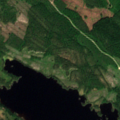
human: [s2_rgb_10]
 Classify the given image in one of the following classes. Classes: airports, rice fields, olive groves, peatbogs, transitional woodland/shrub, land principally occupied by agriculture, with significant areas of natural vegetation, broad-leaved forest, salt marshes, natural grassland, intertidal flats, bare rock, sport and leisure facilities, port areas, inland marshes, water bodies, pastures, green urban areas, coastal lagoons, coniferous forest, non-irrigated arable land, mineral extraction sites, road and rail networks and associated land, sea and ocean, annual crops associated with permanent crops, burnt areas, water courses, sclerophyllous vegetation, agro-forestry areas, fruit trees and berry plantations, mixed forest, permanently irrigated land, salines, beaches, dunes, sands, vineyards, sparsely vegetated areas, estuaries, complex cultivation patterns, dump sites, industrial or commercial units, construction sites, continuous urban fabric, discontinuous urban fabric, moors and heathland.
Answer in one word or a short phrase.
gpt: coniferous forest, mixed forest, transitional woodland/shrub, water bodies